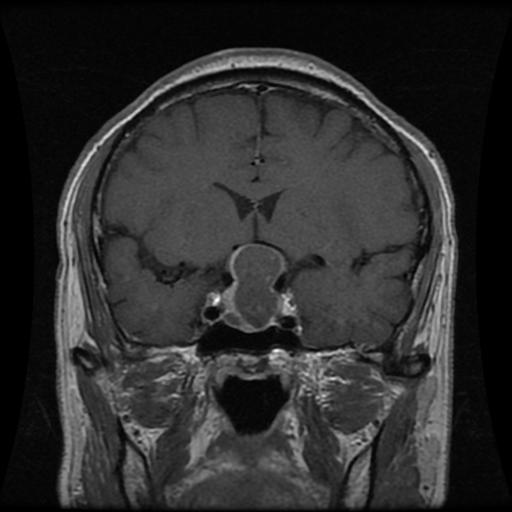
Label: pituitary